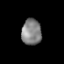
Tissue: prostate
Cell type: T cells
Senescence score: 0.2847
Nuclear area (px): 506
Mean DAPI intensity: 130.433